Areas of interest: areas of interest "School"
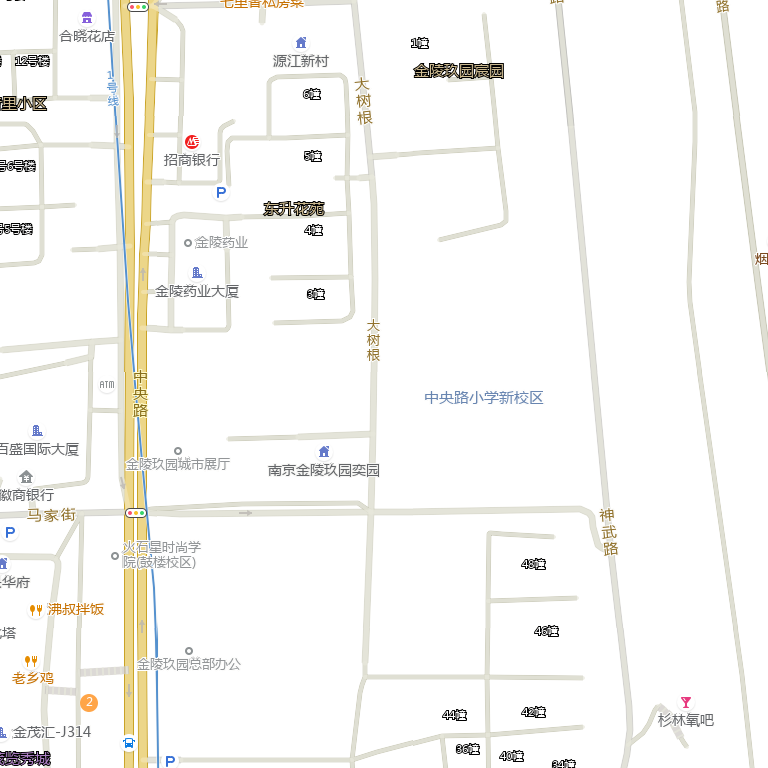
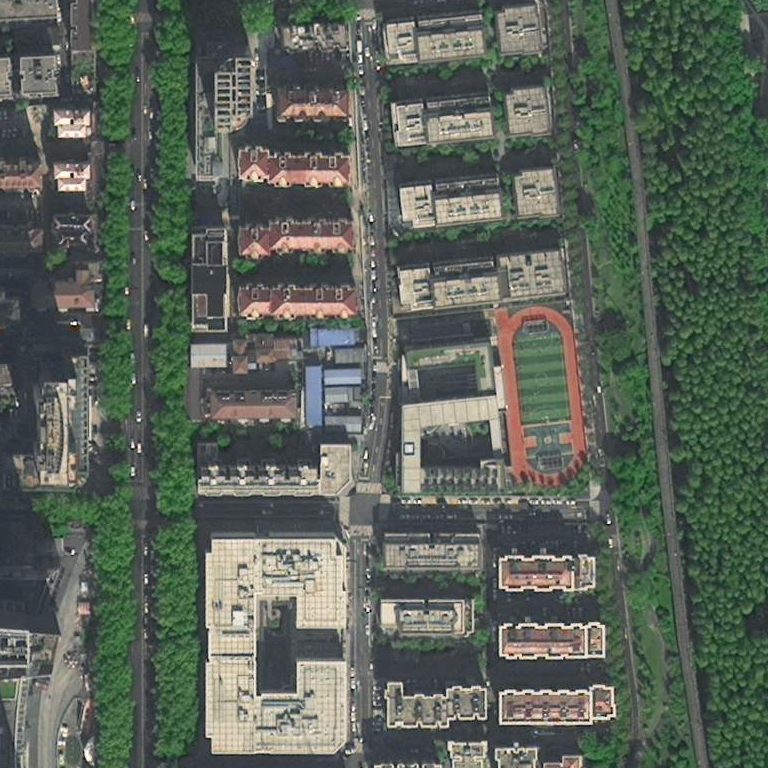